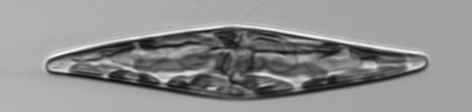
Label: Pleurosigma